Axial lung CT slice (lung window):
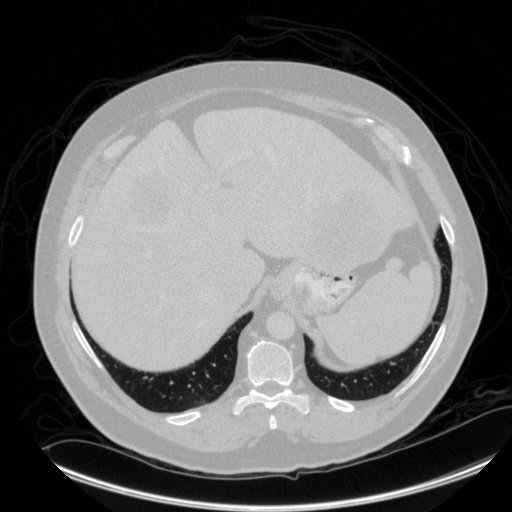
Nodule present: no